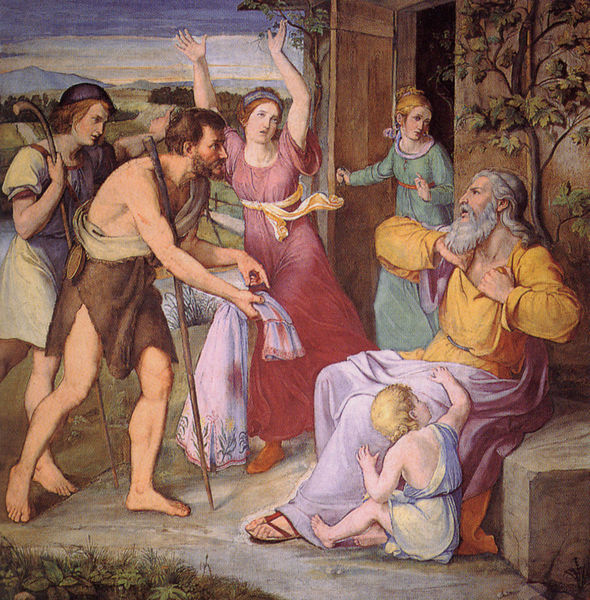
Titel: Jakobs Klage
Künstler: Wilhelm Schadow
Standort: Berlin
Institution: Alte Nationalgalerie
Schlagwörter: baum, blau, blätter, gemälde, gruppe, haut, himmel, körper, laub, lendenschurz, mann, schatten, schurz, umhang, wolken, frauen, gelb, grün, landschaft, menschen, sitzen, bar, bewegung, braun, brust, frau, frisur, frisuren, geste, grau, holz, hut, kleid, kleider, licht, männer, tür, türkis, gras, gürtel, haus, rot, tuch, weg, wiese, bart, mütze, wand, arme, band, bibel, falten, inkarnat, kleidung, stein, vollbart, gesten, hände, öl, ferne, horizont, hütte, gewand, gold, tücher, familie, kind, personen, vater, pflanze, rosa, stock, ranken, trauben, beine, bäumchen, schürze, taille, füße, italien, stab, mauer, lila, violett, naiv, bank, haarband, romantik, angst, unglück, wein, deutsch, stufe, sandalen, zeigen, nazarener, gewächs, barfuss, blut, greis, knabe, religion, plastisch, stöcke, panik, kunst, kaputt, sandale, jüngling, efeu, stäbe, christus, jesus, plastizität, schmerz, wanderer, bettler, heiliger, weinlaub, personengruppe, hirtenstab, wanderstock, empire, opa, hirte, hirten, petrus, christi, joseph, tel, betteln, hirtenstock, schals, rückkehr, himmer, schwindt, cornelius, doof, krummstab, wehklagen, jammern, verlorener sohn, verlorene sohn, zerreißen, schäune, anziehsachen, flipflop, lentenschurz, nazarenere, reöigiös, llbart, englel, zerreissen des gewnds